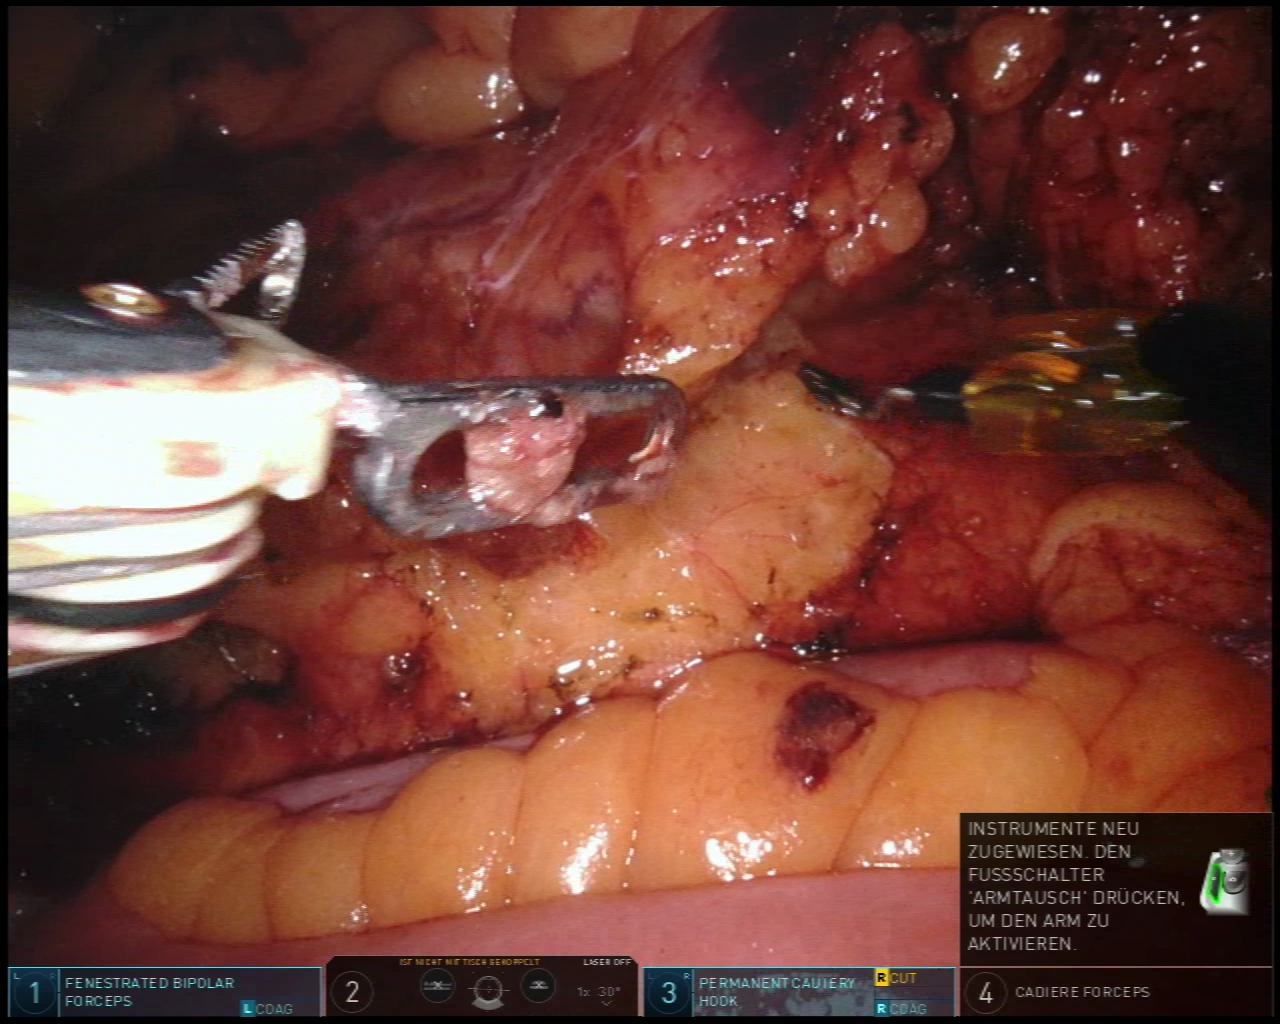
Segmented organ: small_intestine
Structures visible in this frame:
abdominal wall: no
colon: no
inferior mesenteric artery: no
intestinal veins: no
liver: no
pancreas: no
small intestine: yes
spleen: no
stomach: no
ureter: no
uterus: no
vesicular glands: no